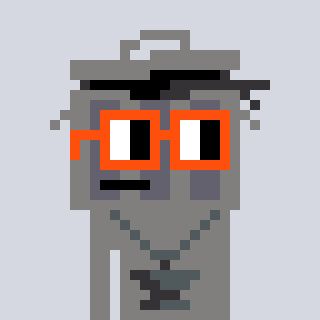
a pixel art character with square orange glasses, a trashcan-shaped head and a bluegrey-colored body on a cool background